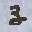
Label: 3